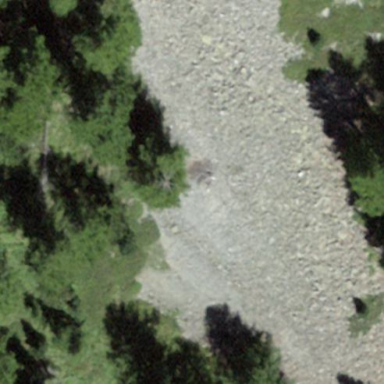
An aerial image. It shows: Natural scree.